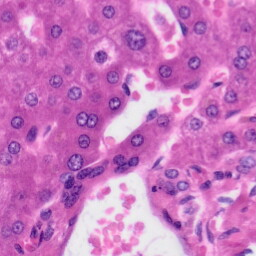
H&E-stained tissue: Liver